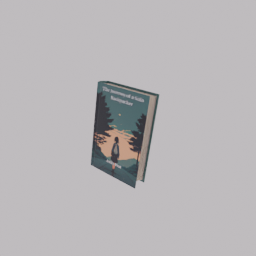
Label: tools